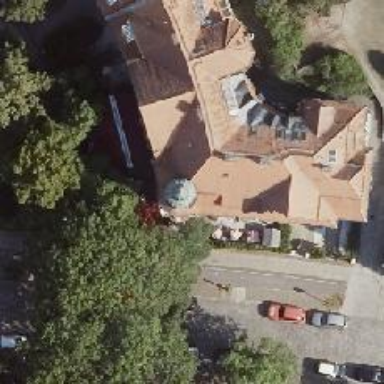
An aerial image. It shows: Restaurant.